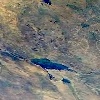
Label: land